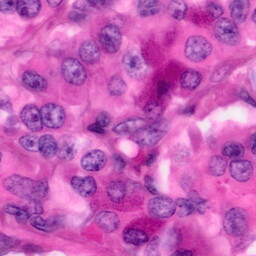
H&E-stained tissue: Pancreatic